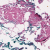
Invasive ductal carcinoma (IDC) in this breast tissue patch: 0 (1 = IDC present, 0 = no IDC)